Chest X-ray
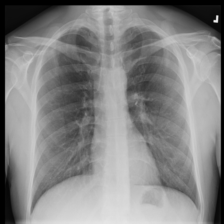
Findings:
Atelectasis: negative
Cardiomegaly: negative
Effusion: negative
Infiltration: negative
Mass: negative
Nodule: negative
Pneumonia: negative
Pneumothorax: negative
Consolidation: negative
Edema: negative
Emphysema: negative
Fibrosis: positive
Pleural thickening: negative
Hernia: negative